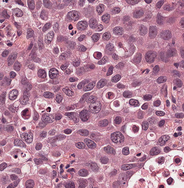
Tumor epithelial tissue: yes
Tumor-associated stroma tissue: no
Normal tissue: no